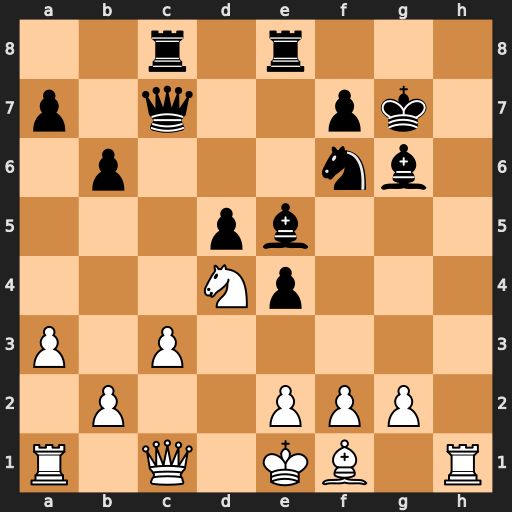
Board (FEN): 2r1r3/p1q2pk1/1p3nb1/3pb3/3Np3/P1P5/1P2PPP1/R1Q1KB1R
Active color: w
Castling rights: KQ
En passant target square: -
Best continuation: Qh6+ Kg8 Qh8#